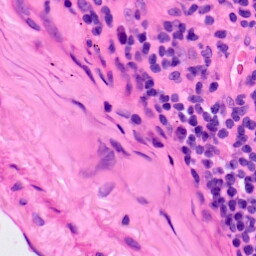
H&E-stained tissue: Lung